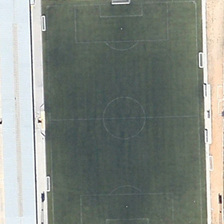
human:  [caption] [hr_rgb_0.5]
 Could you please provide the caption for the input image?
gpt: a football field is near several green trees .

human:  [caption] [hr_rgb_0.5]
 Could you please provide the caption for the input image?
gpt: a football field is near several green trees .

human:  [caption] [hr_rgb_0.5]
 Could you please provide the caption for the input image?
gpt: a football field is near several green trees .

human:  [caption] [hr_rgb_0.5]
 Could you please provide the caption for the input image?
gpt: a football field is near several green trees .

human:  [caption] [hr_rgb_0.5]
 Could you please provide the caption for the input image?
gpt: a football field is near several green trees .